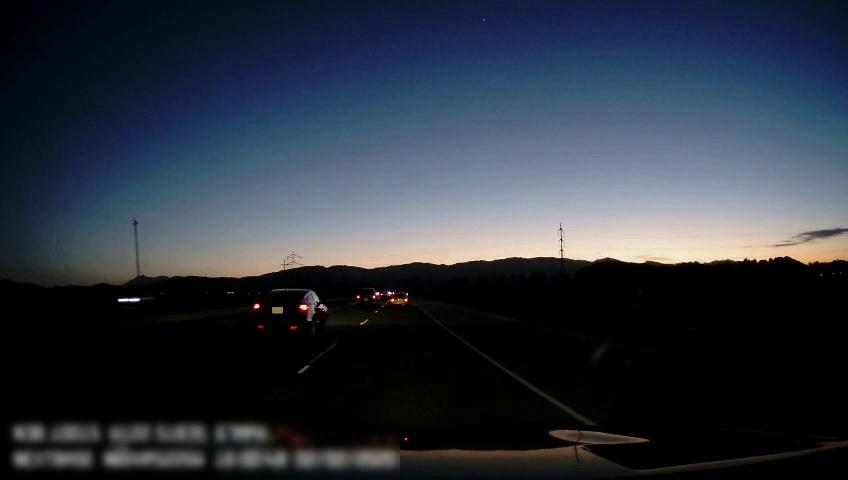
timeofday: Dusk/Dawn/Twilight
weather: Sunny
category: Drivable Space
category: Vehicles | Car
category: Vehicles | Car
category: Vehicles | Car
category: Vehicles | SUV
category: Lanes | Current Lane
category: Lanes | Current Lane
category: Lanes | Alternate Lane